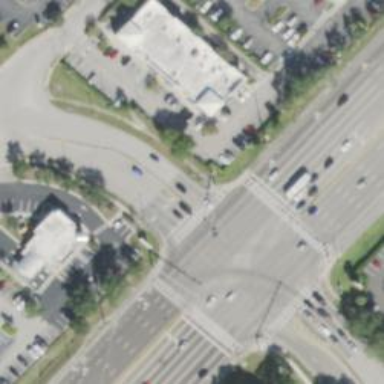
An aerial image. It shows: Marked crossing on the road.